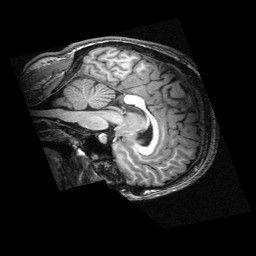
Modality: T1w
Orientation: sagittal
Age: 20
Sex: male